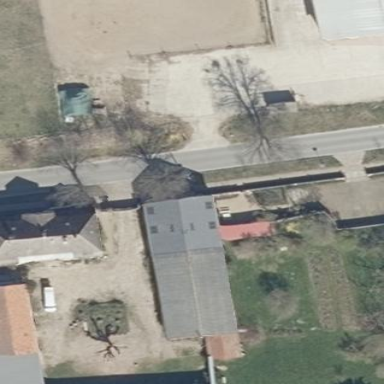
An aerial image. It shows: Shed building with gabled roof shape.